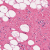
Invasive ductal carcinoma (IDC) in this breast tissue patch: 0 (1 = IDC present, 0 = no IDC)